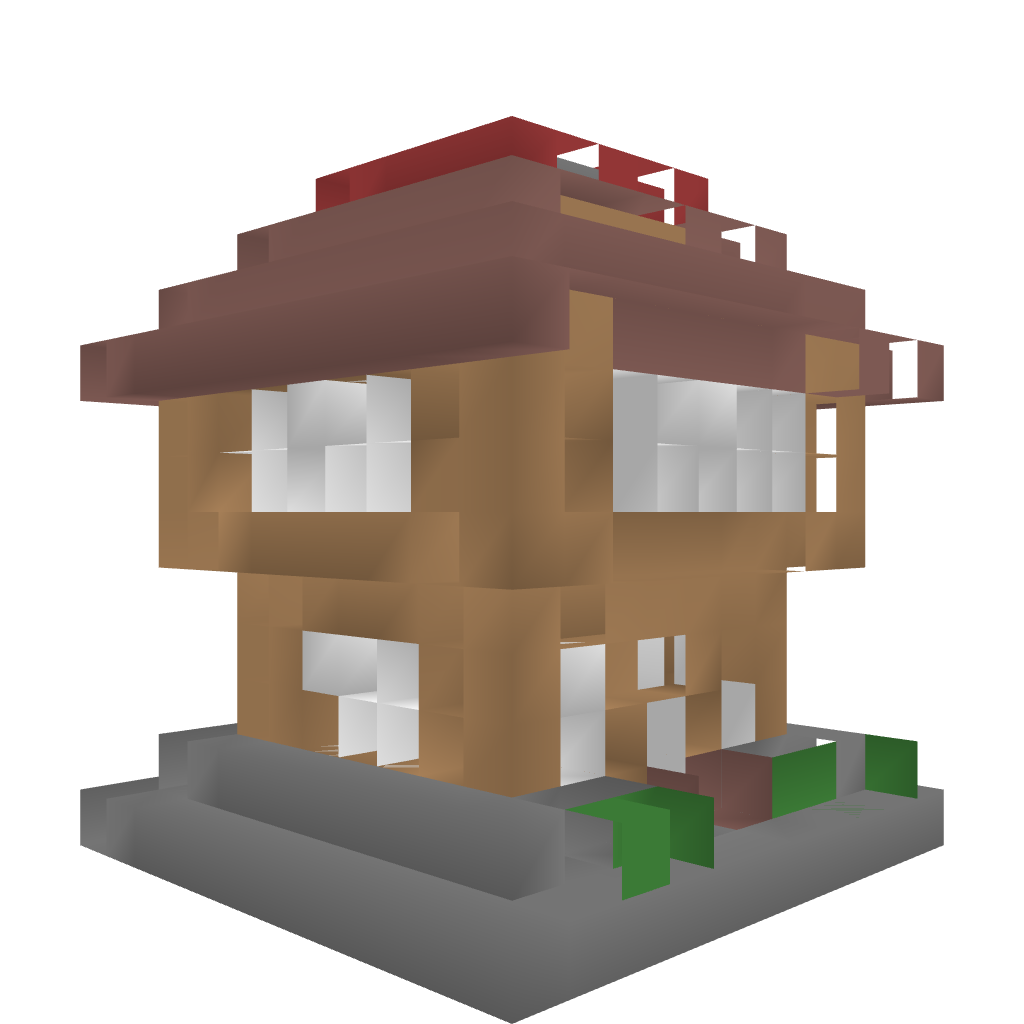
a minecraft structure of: small medieval house good quality